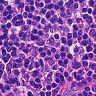
Metastatic tissue present: no